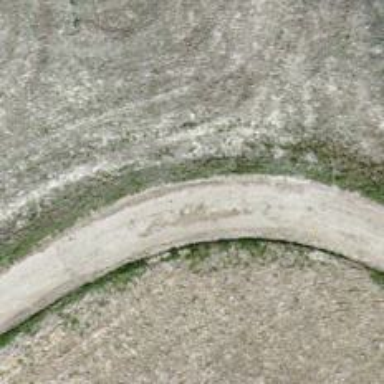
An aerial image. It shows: Well-maintained track road of grade 1.